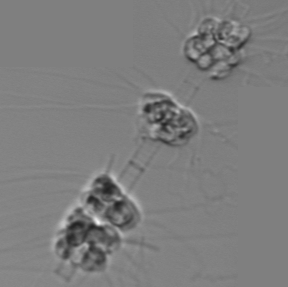
Label: Leptocylindrus_mediterraneus